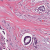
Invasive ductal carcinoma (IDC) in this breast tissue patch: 1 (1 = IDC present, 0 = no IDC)